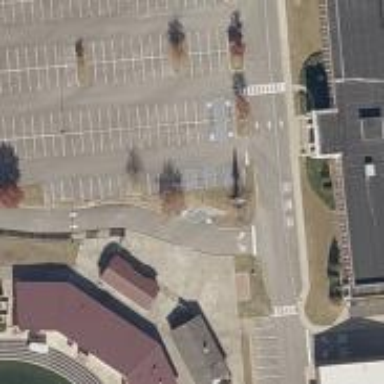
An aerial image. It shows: Parking space.